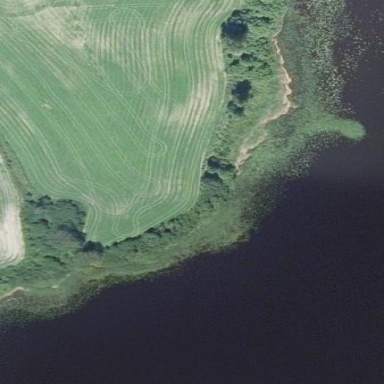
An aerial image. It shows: Reedbed in wetland area.